Field crop: maize
Growth stage: 2
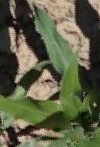
Species: maize